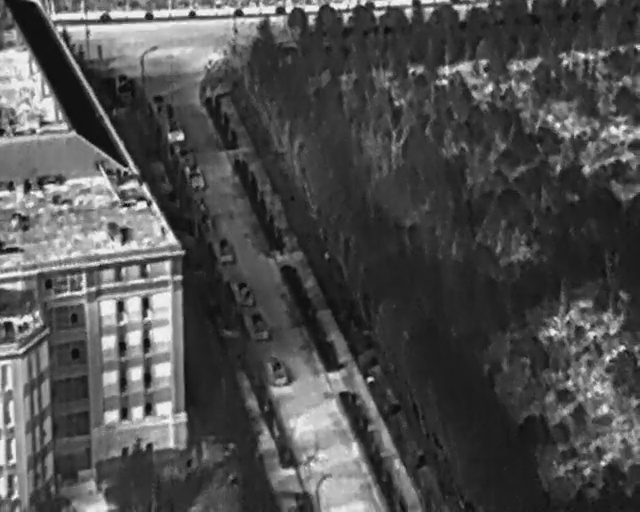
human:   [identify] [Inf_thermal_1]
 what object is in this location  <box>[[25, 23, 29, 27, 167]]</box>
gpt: <ref>1 small car at the top left</ref>

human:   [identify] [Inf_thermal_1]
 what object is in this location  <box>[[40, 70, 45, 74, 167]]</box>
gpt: <ref>1 small car at the bottom</ref>